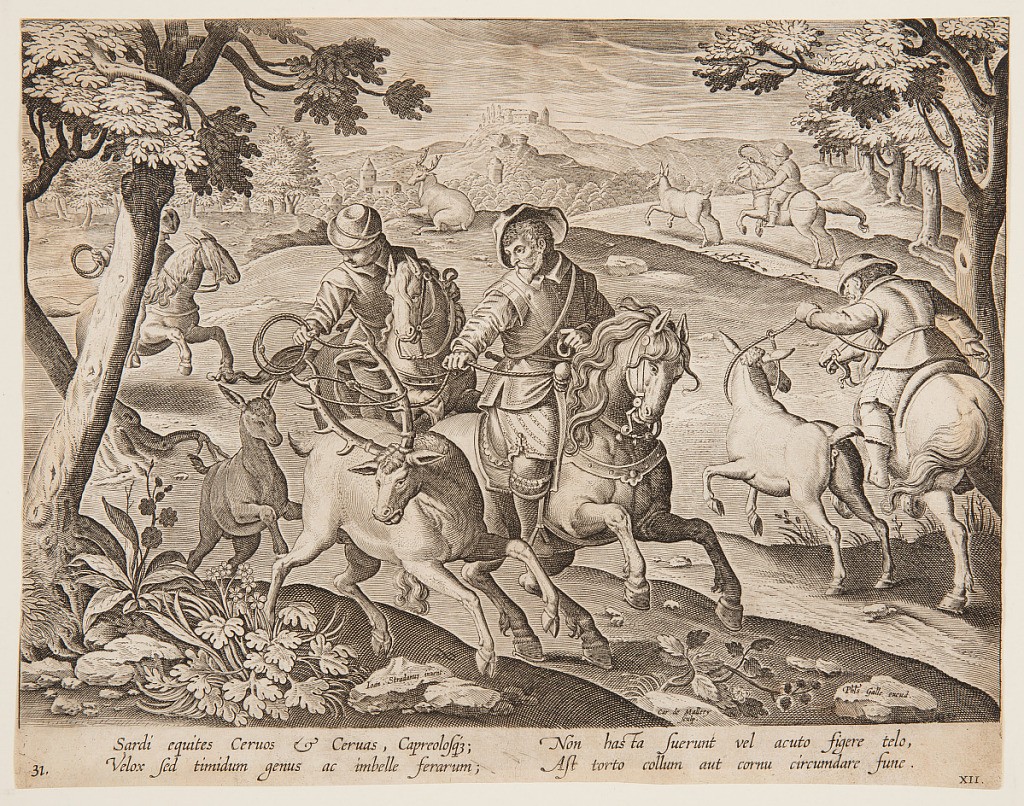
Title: Trapping deer
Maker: Jan van der Straet, called Stradanus, Flemish, 1523–1605
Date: ca. 1595
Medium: Engraving on paper
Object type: Print
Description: Horizontal rectangle. Hunters on horseback lasso deer in foreground; on stone, near left center: "Ioan. Stradanus invent."; at lower right: "Car. de Mallery Sculp. Phls Galle excud."